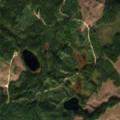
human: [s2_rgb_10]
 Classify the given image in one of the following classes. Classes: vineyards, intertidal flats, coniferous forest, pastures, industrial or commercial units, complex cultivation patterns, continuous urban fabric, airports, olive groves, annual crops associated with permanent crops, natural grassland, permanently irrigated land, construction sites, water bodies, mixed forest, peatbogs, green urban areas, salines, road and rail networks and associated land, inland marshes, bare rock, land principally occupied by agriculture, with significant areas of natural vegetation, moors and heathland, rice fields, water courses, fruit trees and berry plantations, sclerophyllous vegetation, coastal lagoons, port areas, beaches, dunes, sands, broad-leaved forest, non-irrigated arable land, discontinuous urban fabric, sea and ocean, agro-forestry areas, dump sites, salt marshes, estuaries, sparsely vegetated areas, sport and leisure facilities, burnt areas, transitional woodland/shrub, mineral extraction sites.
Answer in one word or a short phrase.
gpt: coniferous forest, transitional woodland/shrub